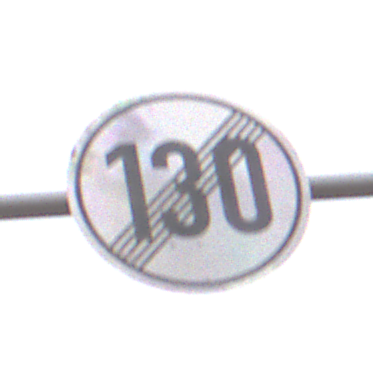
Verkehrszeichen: EndeGeschwindigkeit130
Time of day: Midday
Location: Outdoor (RoadRail)
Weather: Overcast
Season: NotSpecified
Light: Natural